Field crop: tomato
Growth stage: 1
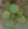
Species: solanum